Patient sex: M
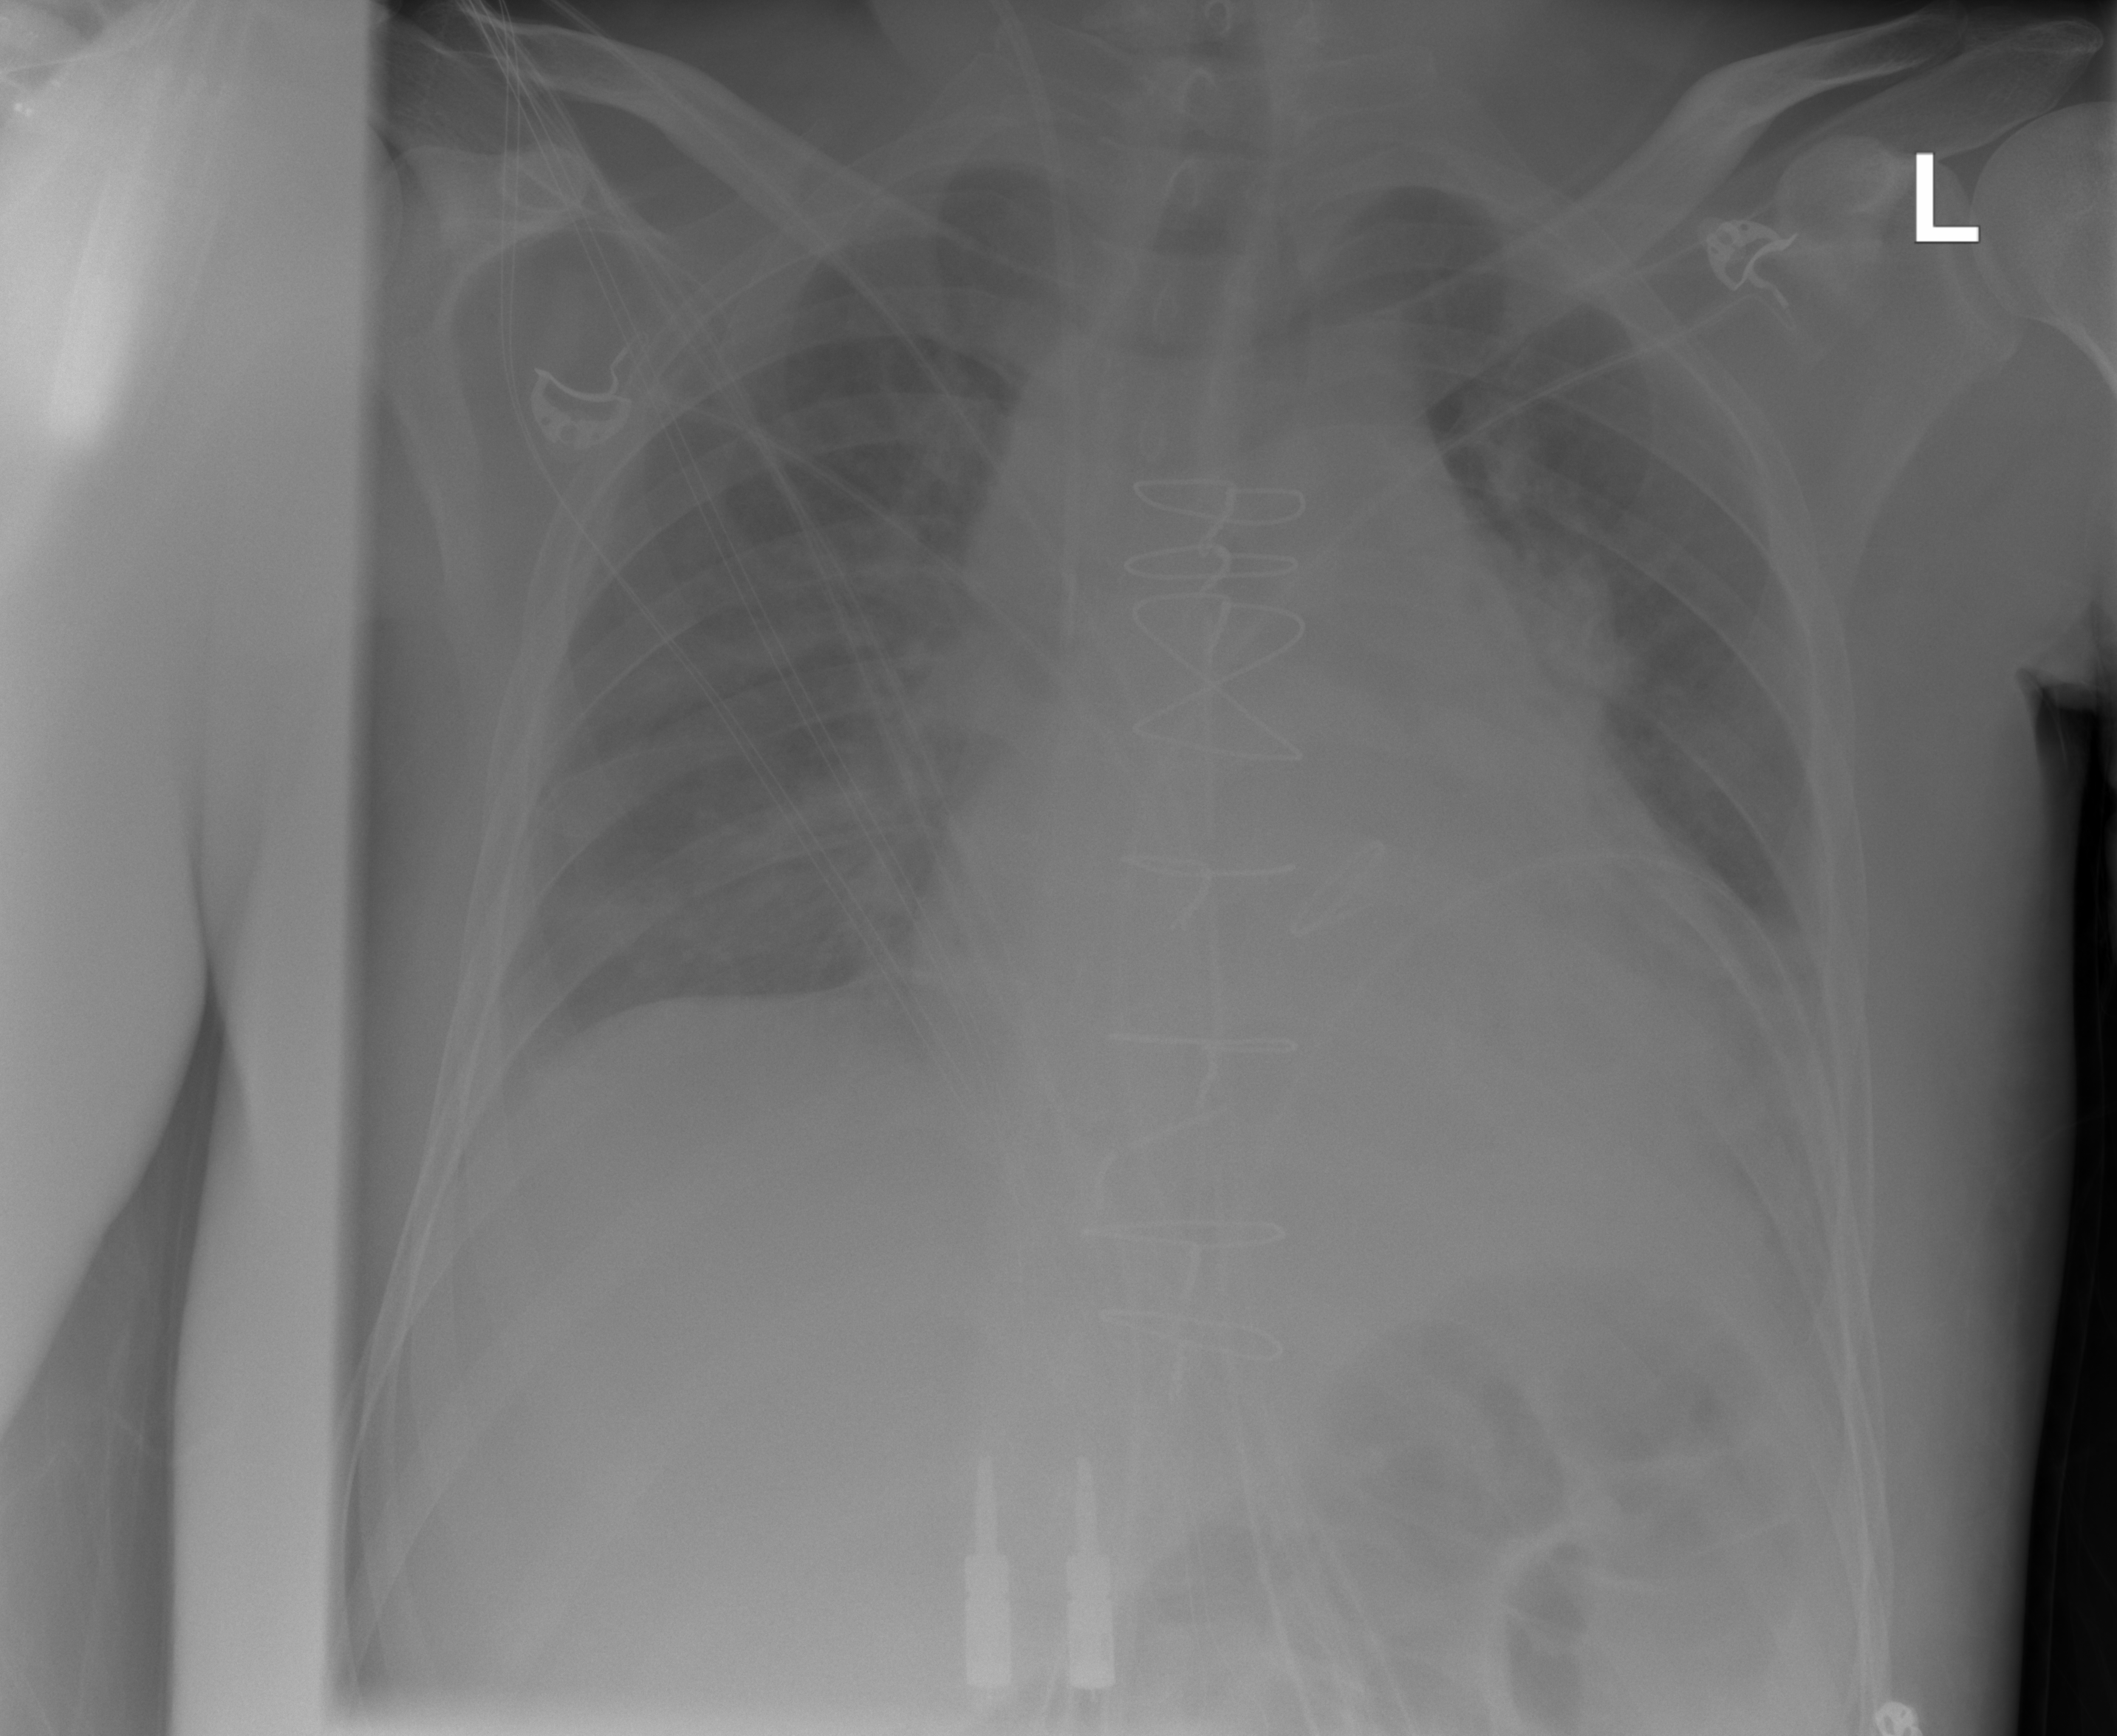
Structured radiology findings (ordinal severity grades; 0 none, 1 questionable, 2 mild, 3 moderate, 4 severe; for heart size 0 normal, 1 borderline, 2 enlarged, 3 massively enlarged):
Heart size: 2
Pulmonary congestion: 0
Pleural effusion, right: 0
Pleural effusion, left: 2
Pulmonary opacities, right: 1
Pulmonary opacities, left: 0
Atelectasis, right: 0
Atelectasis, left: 2